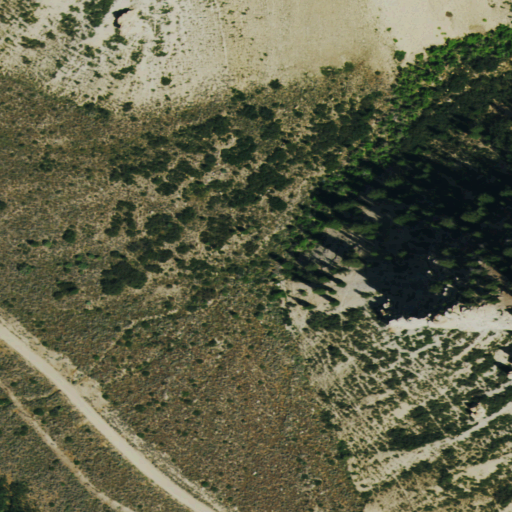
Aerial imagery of valley in Colorado named Sheep Gulch containing shrub, evergreen forest, open development, barren land, low intensity development, and woody wetlands